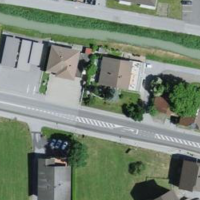
EUNIS habitat code: 54
Species observed at this site:
Ptyonoprogne rupestris